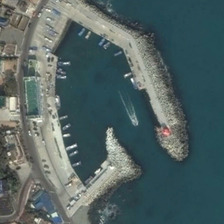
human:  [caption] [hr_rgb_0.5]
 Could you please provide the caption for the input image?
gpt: several boats are in a port near some buildings .

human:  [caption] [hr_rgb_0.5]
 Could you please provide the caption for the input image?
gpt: several boats are in a port near some buildings .

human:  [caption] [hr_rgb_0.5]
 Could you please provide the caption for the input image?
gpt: several boats are in a port near some buildings .

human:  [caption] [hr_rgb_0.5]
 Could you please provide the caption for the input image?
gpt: several boats are in a port near some buildings .

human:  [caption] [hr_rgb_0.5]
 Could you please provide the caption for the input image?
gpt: several boats are in a port near some buildings .